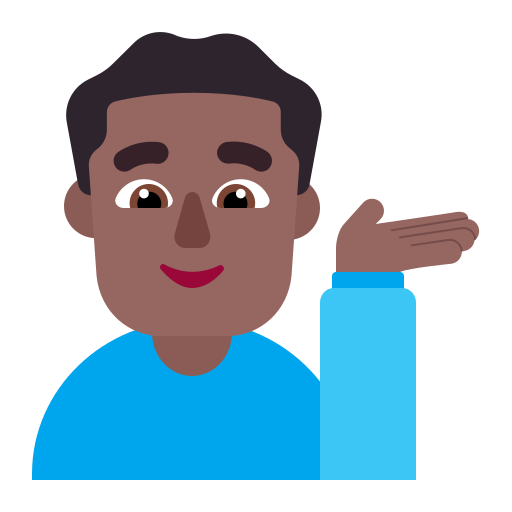
man tipping hand flat  dark